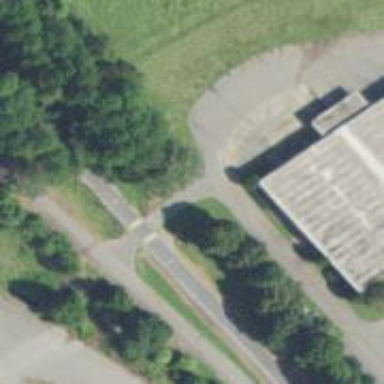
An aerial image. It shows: Road with stop sign.